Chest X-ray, AP view. Patient: 19 years old, sex F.
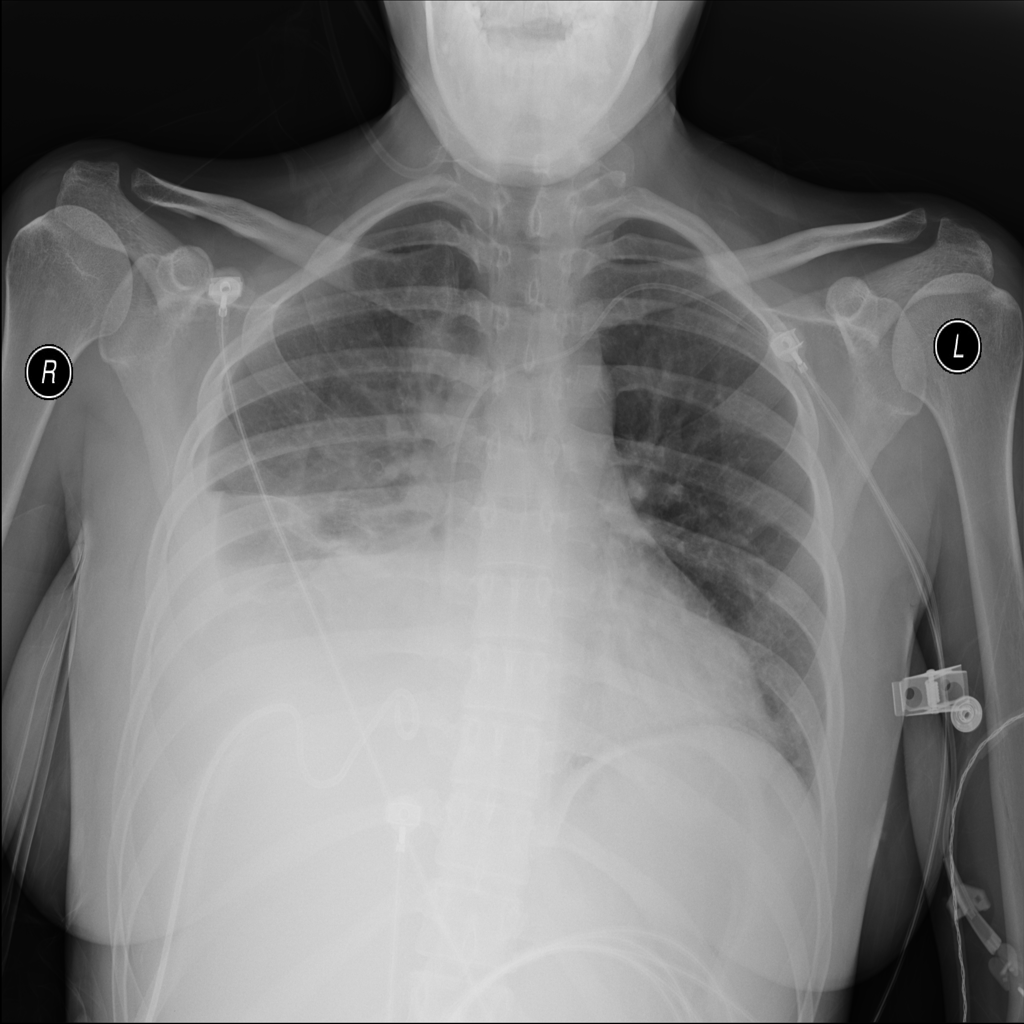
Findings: Atelectasis, Infiltration, Pneumothorax